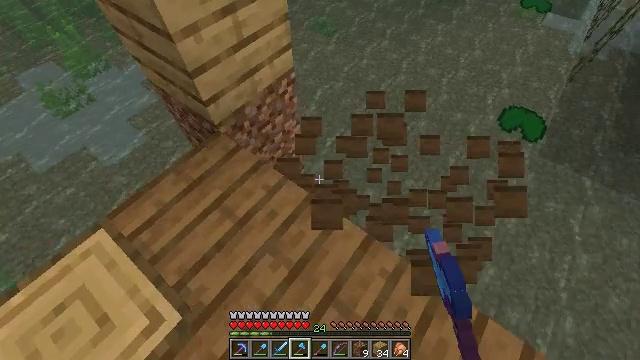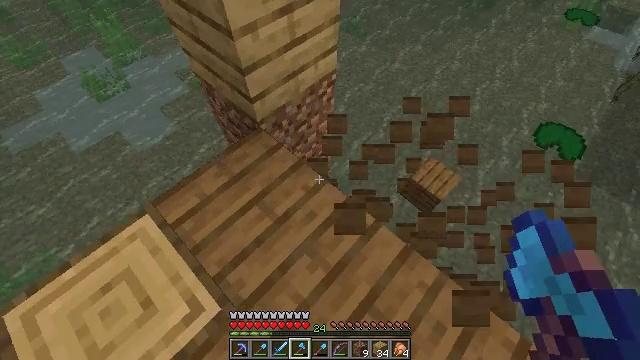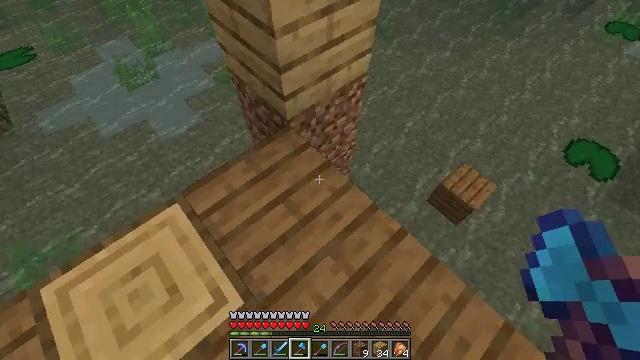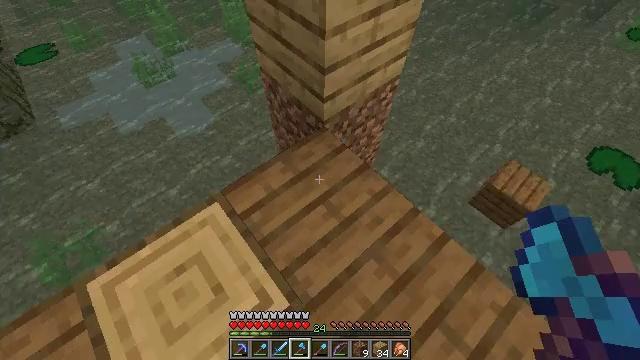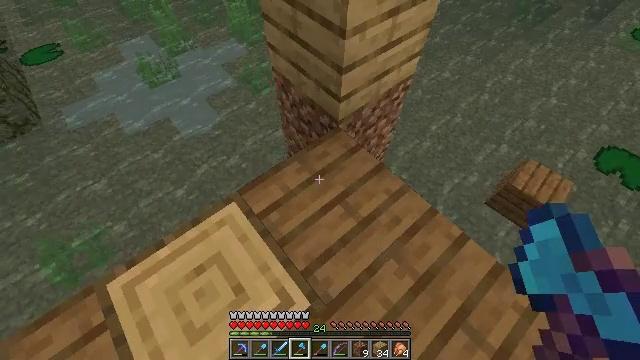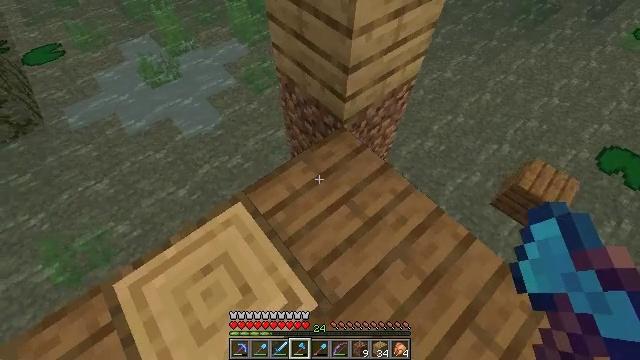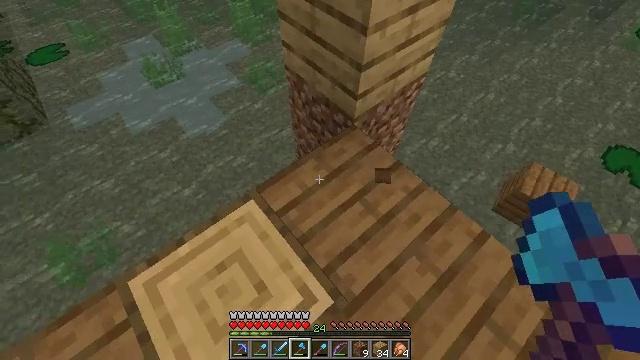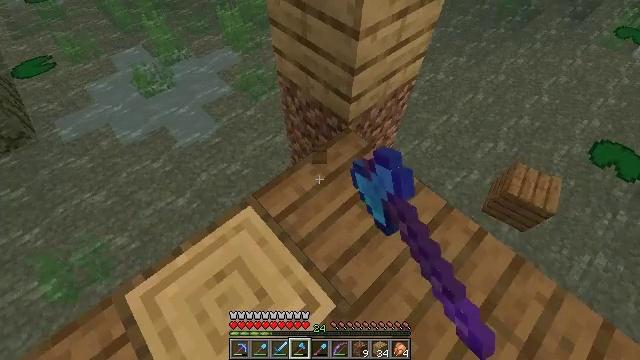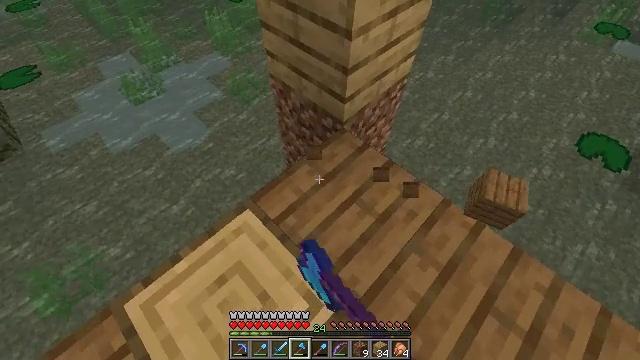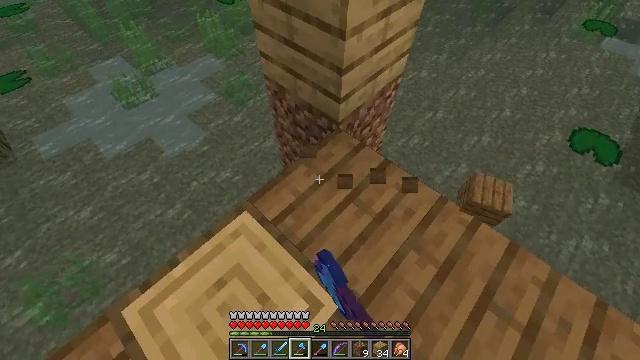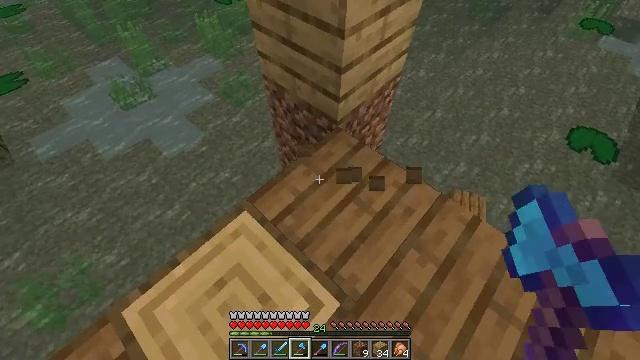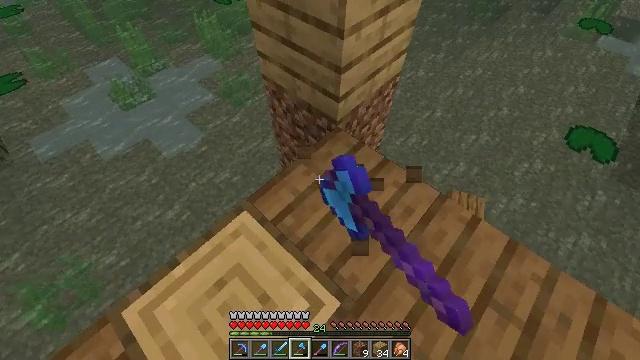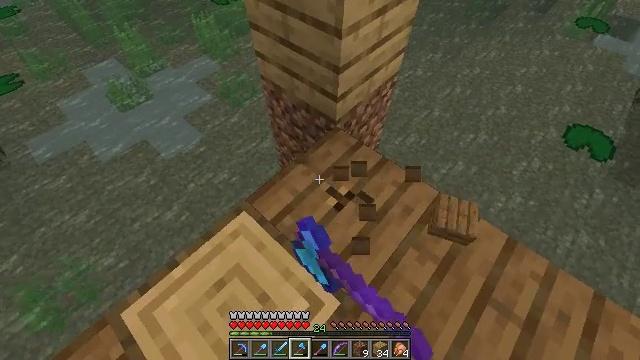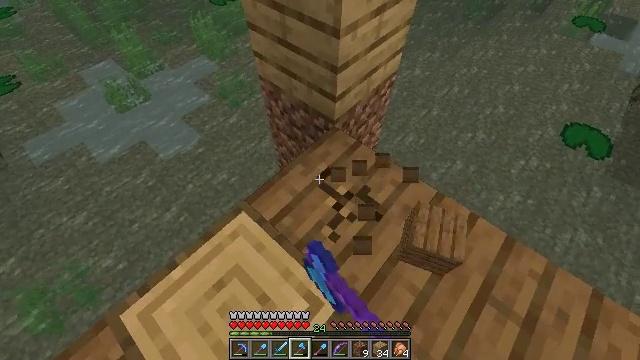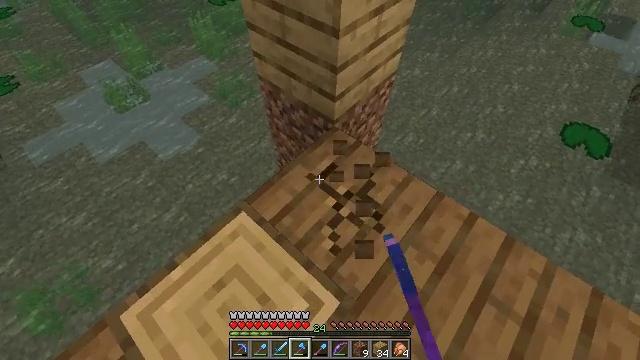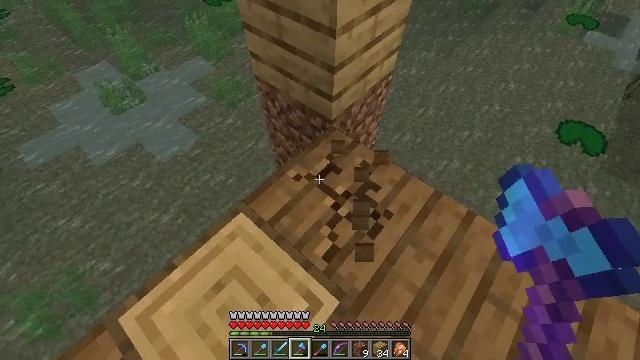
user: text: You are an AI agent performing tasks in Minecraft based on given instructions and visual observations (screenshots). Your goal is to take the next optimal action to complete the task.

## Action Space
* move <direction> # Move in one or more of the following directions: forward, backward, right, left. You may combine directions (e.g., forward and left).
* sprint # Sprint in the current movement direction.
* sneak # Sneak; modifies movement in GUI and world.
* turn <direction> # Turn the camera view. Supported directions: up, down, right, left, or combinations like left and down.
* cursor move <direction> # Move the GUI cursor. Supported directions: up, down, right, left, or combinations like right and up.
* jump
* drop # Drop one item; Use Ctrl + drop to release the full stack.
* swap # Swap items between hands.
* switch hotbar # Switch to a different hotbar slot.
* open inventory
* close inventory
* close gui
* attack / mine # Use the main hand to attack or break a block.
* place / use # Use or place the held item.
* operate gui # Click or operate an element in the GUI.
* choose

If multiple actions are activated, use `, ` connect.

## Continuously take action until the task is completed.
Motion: motion action
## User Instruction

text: Harvest spruce planks for building.
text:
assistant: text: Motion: move left, turn left
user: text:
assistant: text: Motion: move left, turn left
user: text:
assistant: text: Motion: move left, turn left
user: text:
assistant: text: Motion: no_op
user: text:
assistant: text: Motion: no_op
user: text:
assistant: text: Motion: attack / mine
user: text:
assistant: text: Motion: turn right and up, attack / mine
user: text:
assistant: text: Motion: turn right, attack / mine
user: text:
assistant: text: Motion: turn right, attack / mine
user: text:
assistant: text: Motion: attack / mine
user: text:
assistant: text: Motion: attack / mine
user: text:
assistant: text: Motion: attack / mine
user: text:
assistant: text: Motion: attack / mine
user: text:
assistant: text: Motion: attack / mine
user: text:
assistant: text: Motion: attack / mine
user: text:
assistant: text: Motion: turn right, attack / mine
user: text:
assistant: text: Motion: turn right, attack / mine
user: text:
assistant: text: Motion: turn right, attack / mine
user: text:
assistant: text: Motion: turn right, attack / mine
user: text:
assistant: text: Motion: turn right, attack / mine
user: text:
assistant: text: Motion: turn right, attack / mine
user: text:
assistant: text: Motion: turn right and down, attack / mine
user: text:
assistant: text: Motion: turn right and down, attack / mine
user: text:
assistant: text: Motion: turn right, attack / mine
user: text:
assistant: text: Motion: turn right, attack / mine
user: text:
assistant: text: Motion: turn right, attack / mine
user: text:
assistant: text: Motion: turn right, attack / mine
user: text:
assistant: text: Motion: turn right, attack / mine
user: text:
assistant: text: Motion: turn right, attack / mine
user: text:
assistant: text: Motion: attack / mine